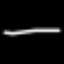
Label: line